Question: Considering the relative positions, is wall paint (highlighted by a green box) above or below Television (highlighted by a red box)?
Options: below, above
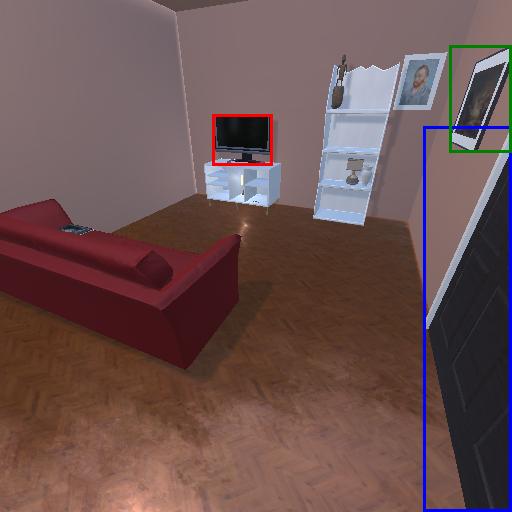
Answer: below